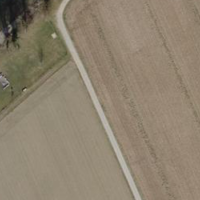
EUNIS habitat code: 52
Species observed at this site:
Vespa crabro